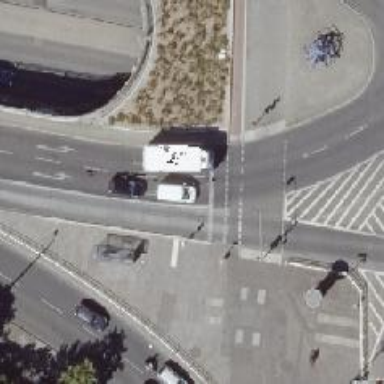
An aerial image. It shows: Road with traffic signals.